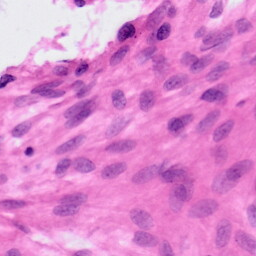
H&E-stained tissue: Ovarian